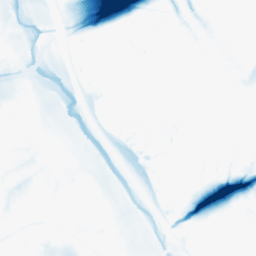
Category: morphological
Decomposition family: morphological_ellipse
Decomposition parameters: operation: closing
width: 50
height: 50
Upsampling method: cubic_catmull_rom
Upsampling parameters: scale: 2
Upsampling scale: 2